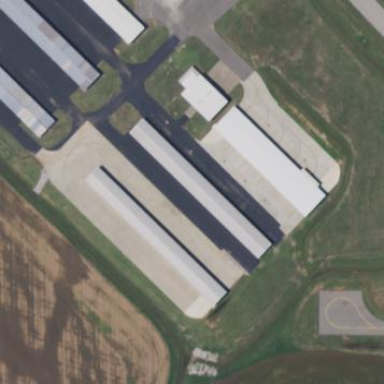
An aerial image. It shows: Building designed as airport hangar.